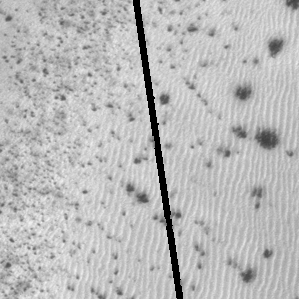
Label: frost